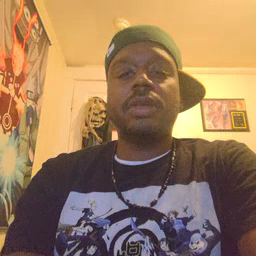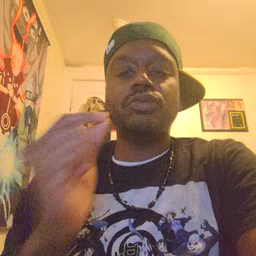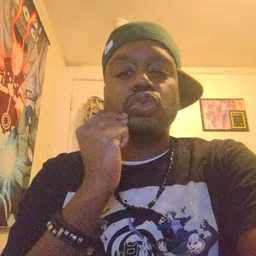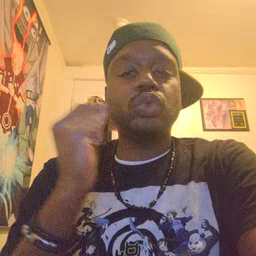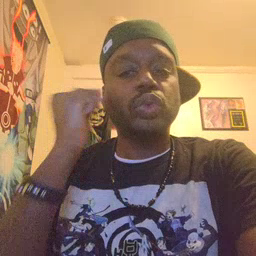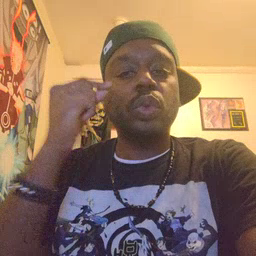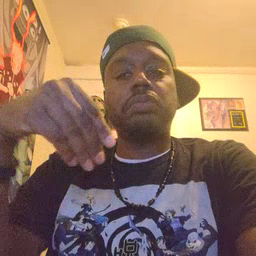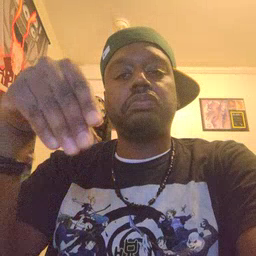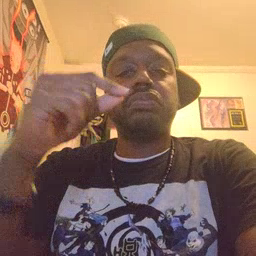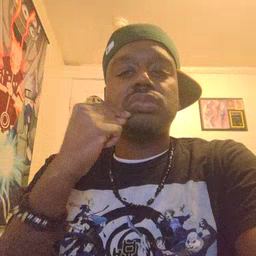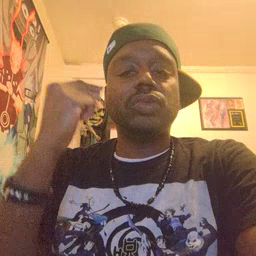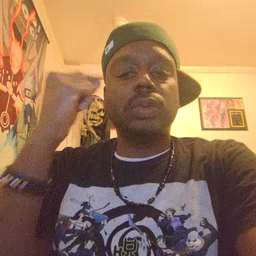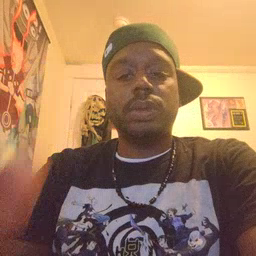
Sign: store